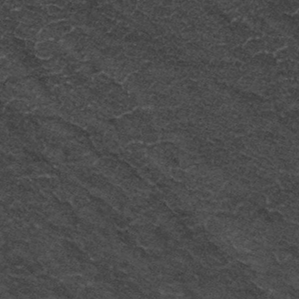
Label: frost